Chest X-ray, PA view. Patient: 44 years old, sex M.
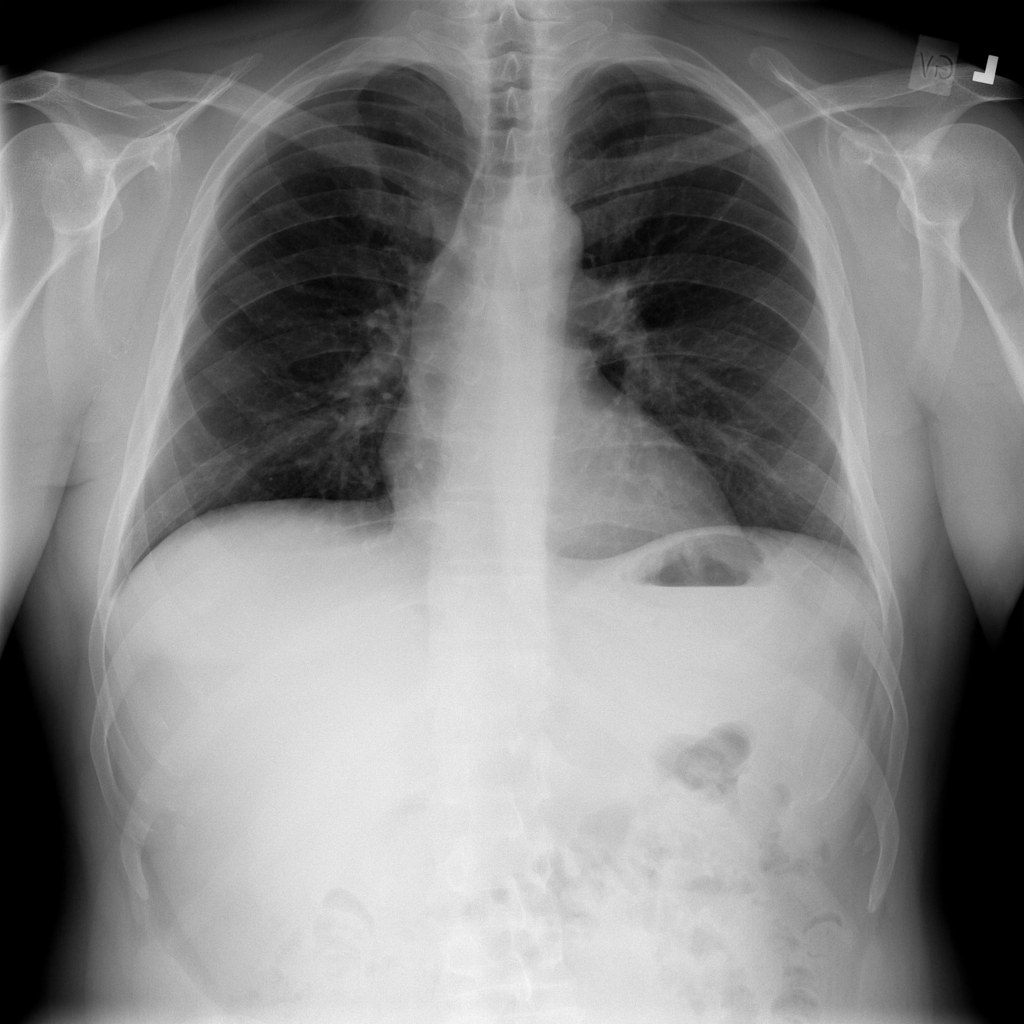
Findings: No Finding